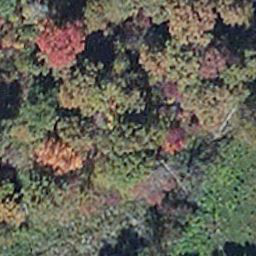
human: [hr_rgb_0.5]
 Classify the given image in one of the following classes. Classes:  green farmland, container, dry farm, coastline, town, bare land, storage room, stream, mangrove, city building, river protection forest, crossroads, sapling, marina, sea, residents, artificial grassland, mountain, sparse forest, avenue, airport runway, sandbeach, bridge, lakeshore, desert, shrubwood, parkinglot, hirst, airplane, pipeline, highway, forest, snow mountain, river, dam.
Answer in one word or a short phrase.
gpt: mangrove